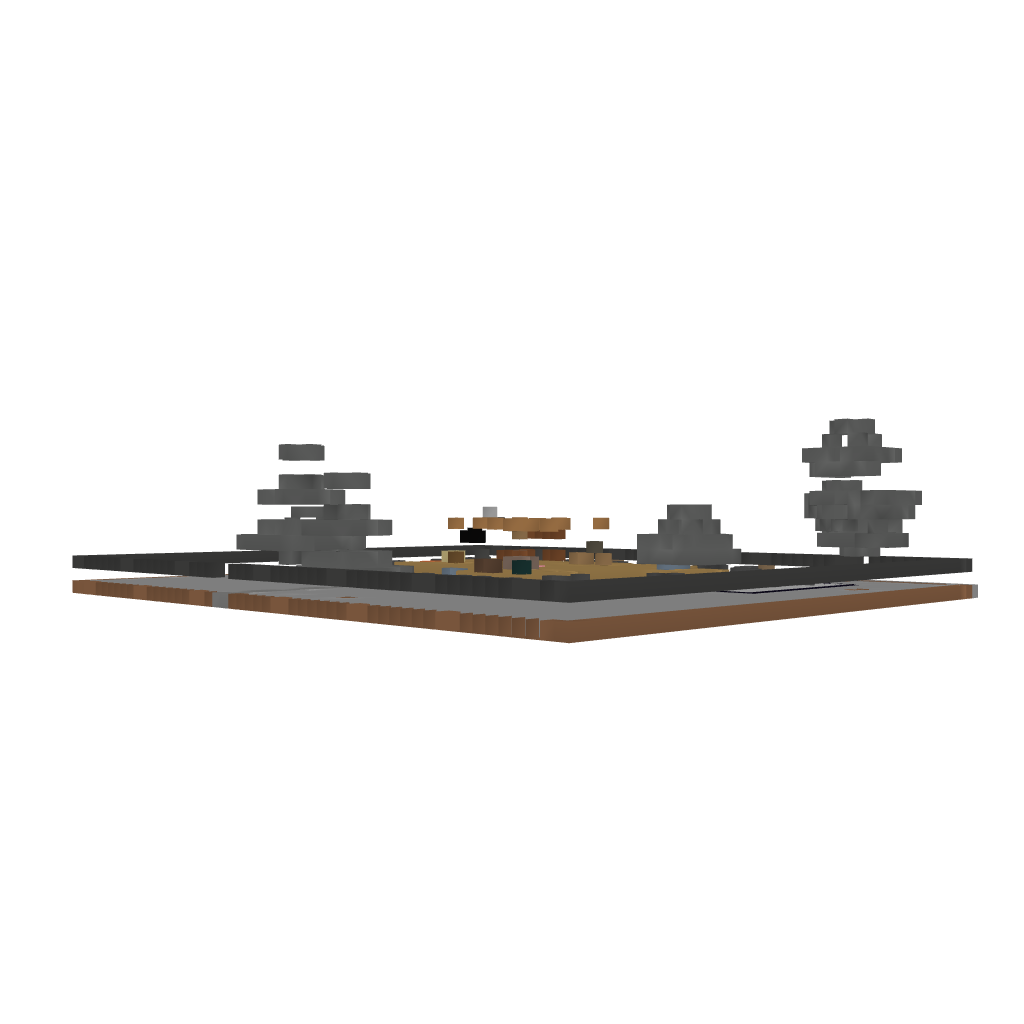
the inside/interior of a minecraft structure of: modern home